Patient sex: F
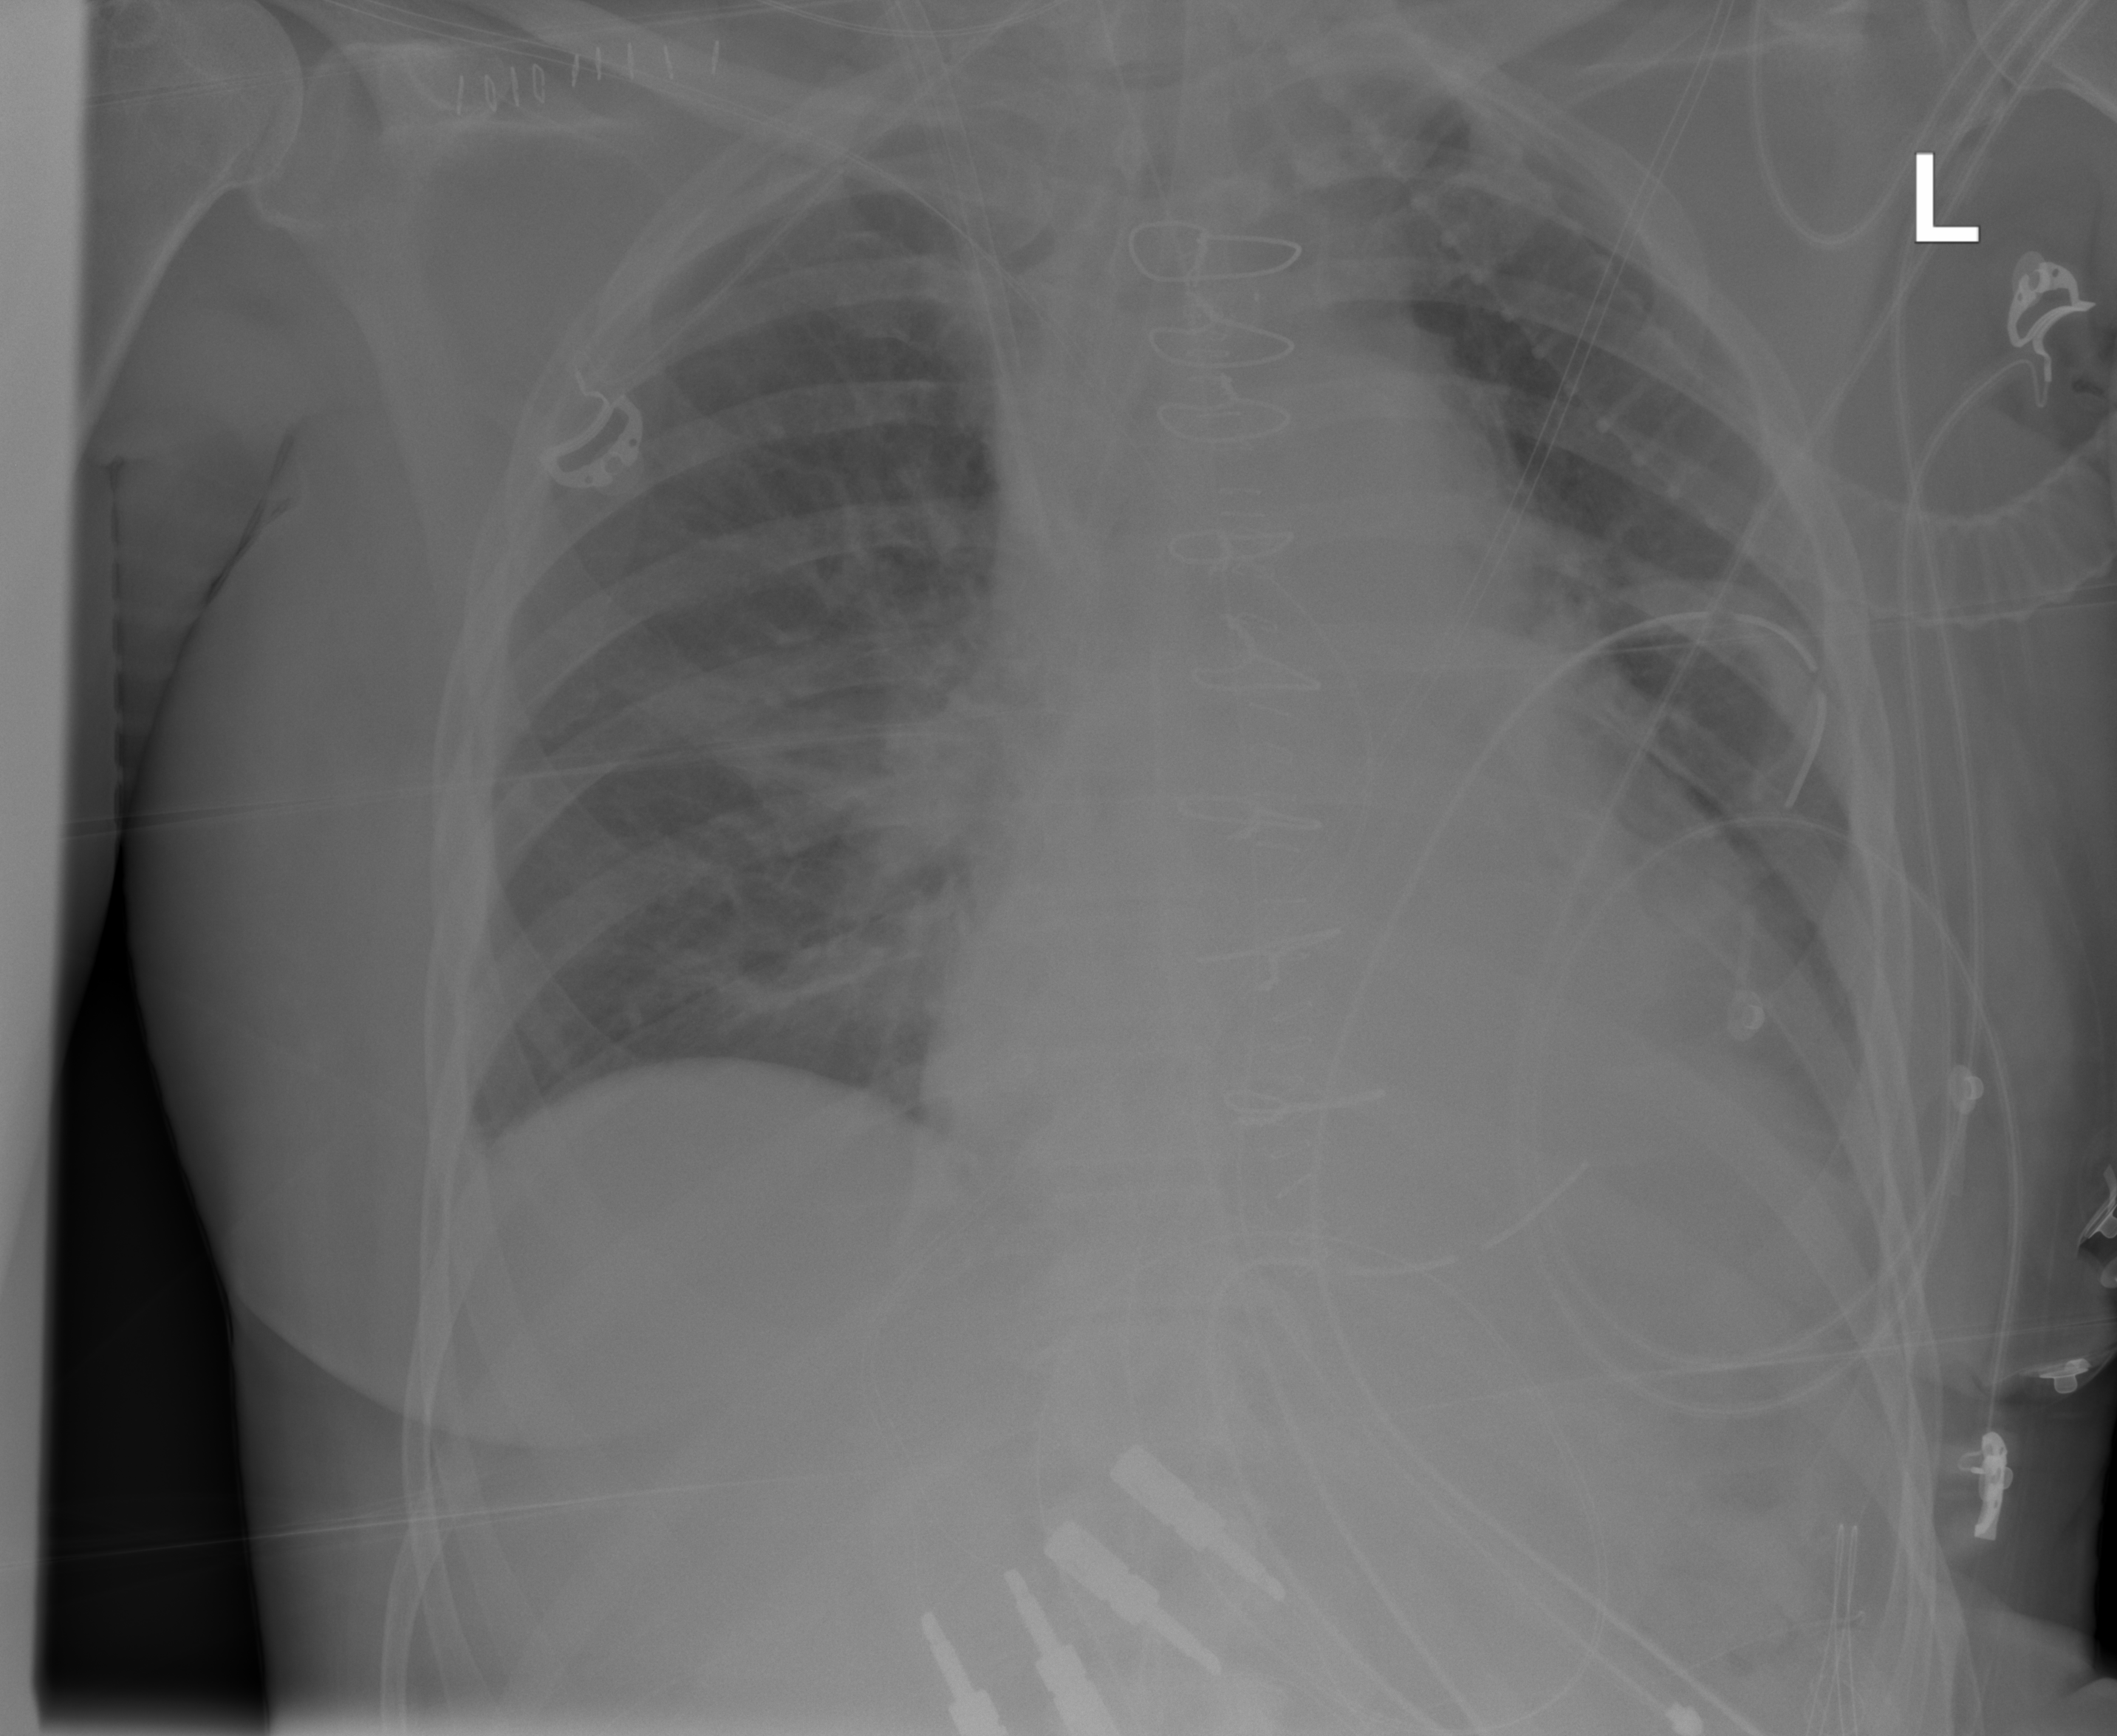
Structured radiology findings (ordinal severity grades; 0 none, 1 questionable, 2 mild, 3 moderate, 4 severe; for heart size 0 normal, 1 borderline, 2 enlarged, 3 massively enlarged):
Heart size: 2
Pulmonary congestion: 1
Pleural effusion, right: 0
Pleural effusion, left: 2
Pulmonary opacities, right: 2
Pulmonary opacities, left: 0
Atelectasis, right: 2
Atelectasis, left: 2